Field crop: maize
Growth stage: 2
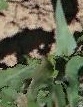
Species: maize